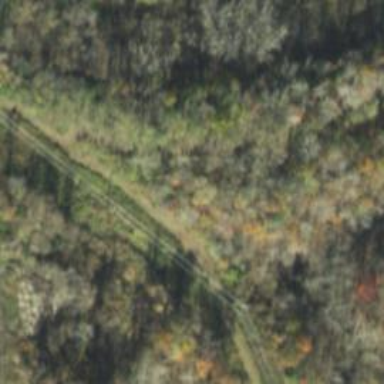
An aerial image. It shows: Abandoned railway.